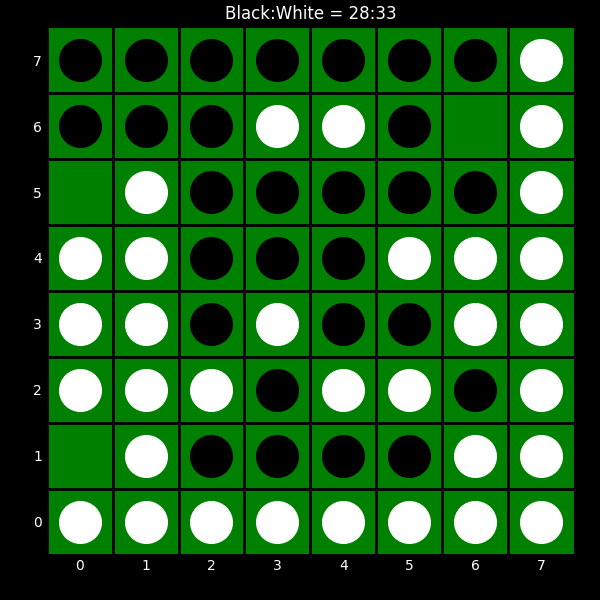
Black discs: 28
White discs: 33